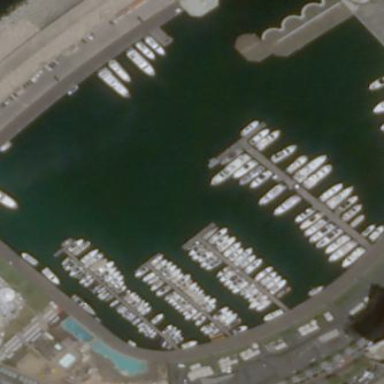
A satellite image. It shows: Marina on the water. It is located in harbor.